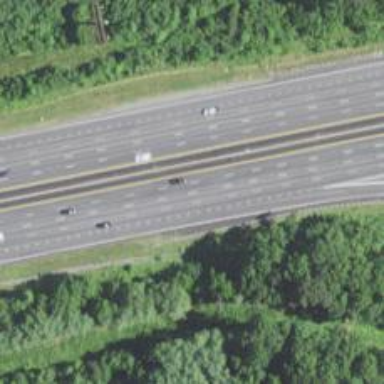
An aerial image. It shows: Motorway junction.